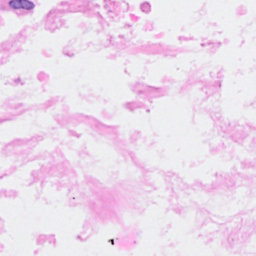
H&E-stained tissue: Breast